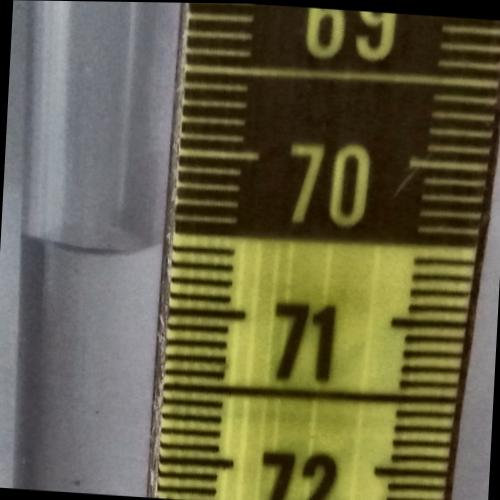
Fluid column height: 70.6 cm